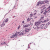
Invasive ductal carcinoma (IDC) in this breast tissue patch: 0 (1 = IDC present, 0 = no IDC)